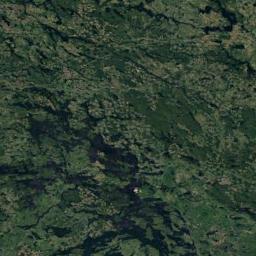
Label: wetland